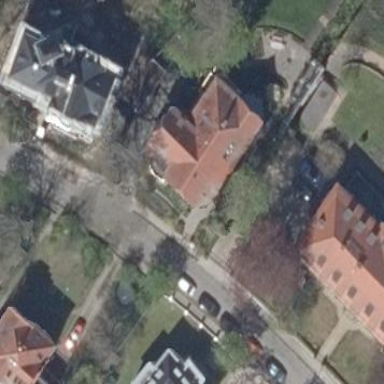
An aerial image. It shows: Historic detached building with yellow exterior. The roof is covered with red roof tiles and has half-hipped shape.